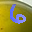
Label: 6